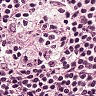
Metastatic tissue present: no